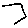
Label: hexagon